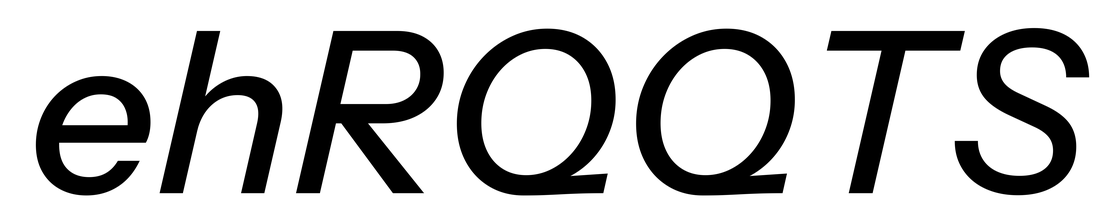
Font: InstrumentSans-Italic_Medium_Italic